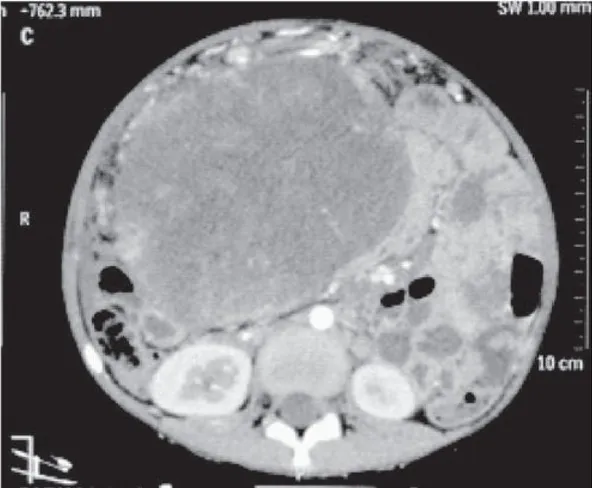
CT scan (axial section) showing the large solid cystic pelvic mass with septations.
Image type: radiology (ct)